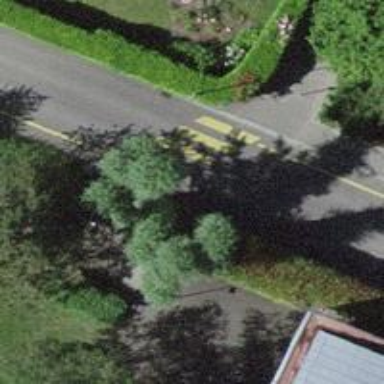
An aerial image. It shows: Uncontrolled zebra crossing on the road.